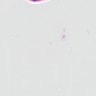
Metastatic tissue present: no